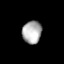
Tissue: lung
Cell type: Others
Senescence score: 0.5403
Nuclear area (px): 432
Mean DAPI intensity: 172.894